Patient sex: M
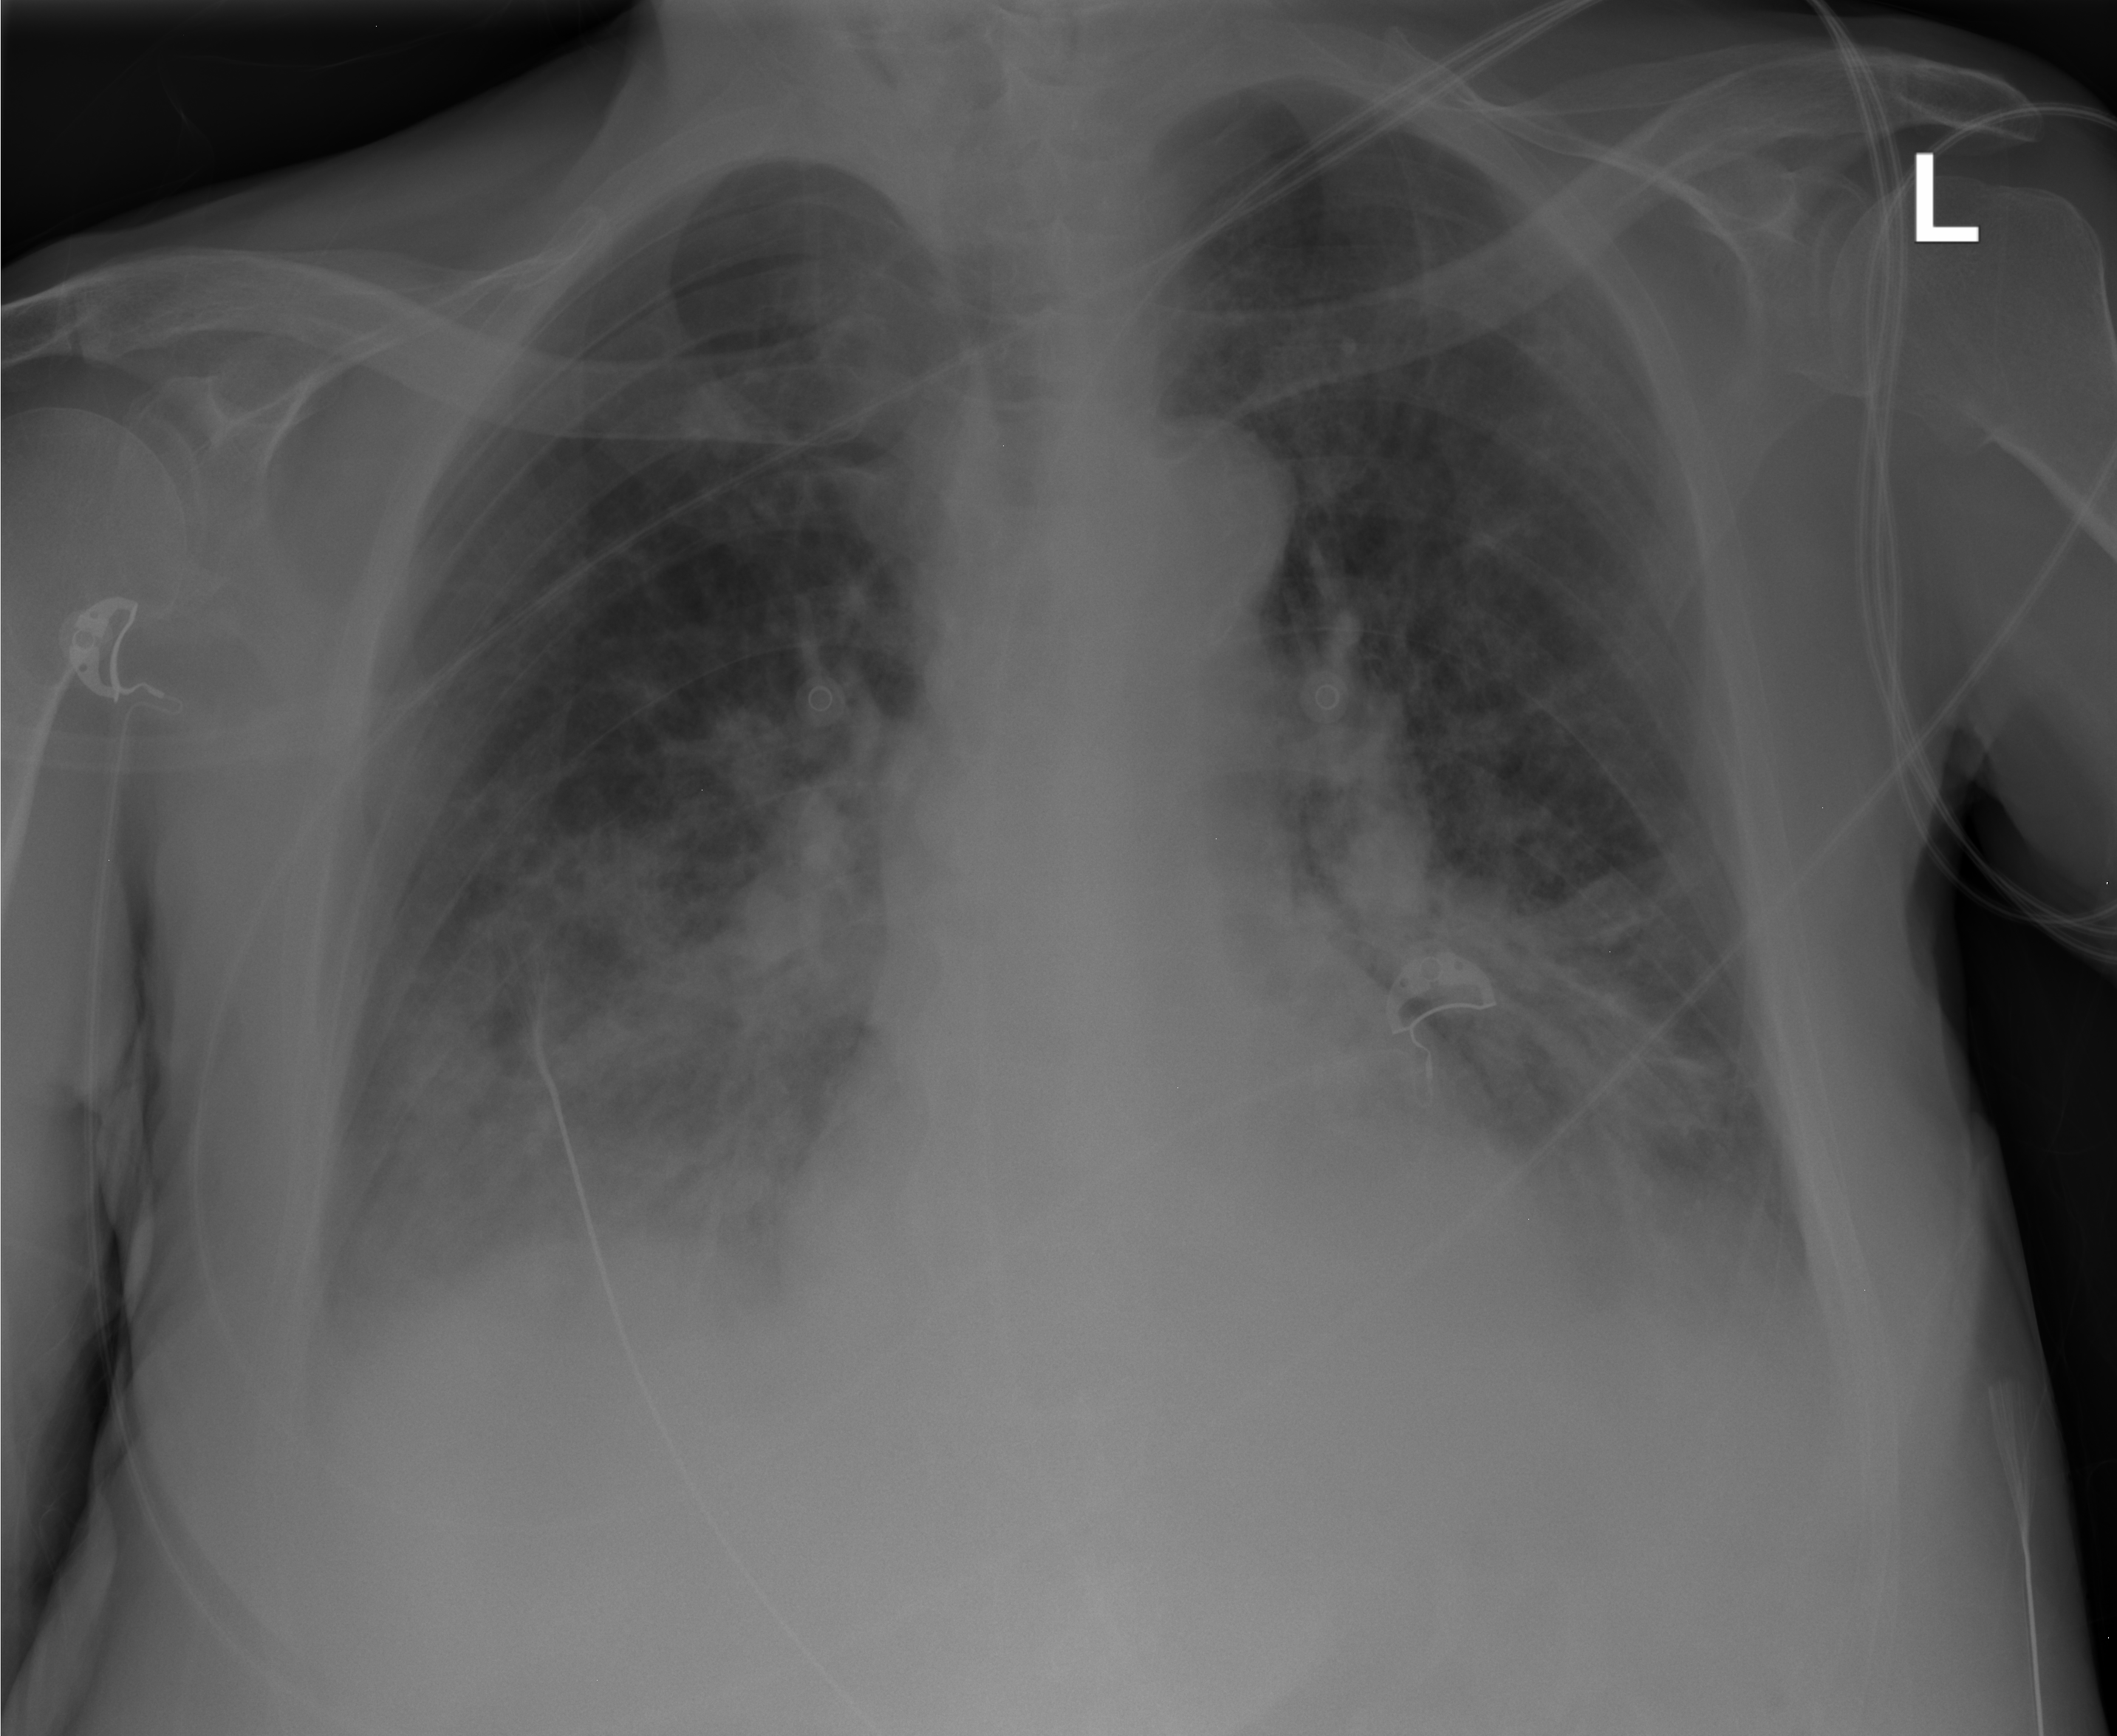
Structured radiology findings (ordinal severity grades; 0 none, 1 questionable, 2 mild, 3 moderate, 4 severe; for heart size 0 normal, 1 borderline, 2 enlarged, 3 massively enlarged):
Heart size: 0
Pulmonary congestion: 2
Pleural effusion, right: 2
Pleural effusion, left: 2
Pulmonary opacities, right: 3
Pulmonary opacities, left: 3
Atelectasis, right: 2
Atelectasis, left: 2